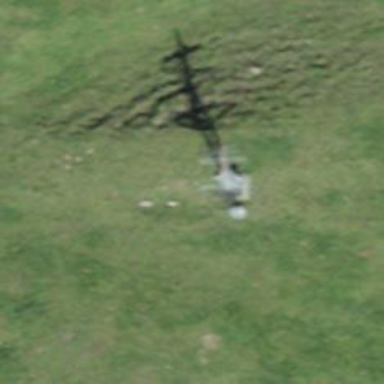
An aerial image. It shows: Pylon for aerialway.